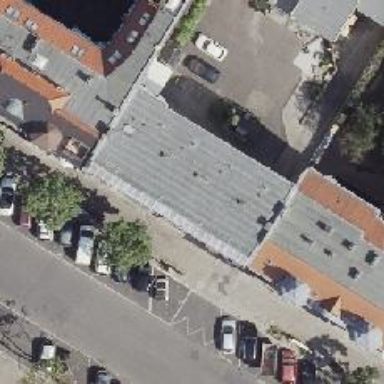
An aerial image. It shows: Furniture shop.